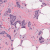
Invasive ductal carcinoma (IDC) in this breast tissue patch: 1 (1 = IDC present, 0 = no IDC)